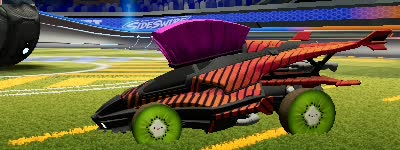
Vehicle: aftershock